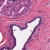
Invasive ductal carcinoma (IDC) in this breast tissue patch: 0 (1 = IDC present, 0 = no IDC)